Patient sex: M
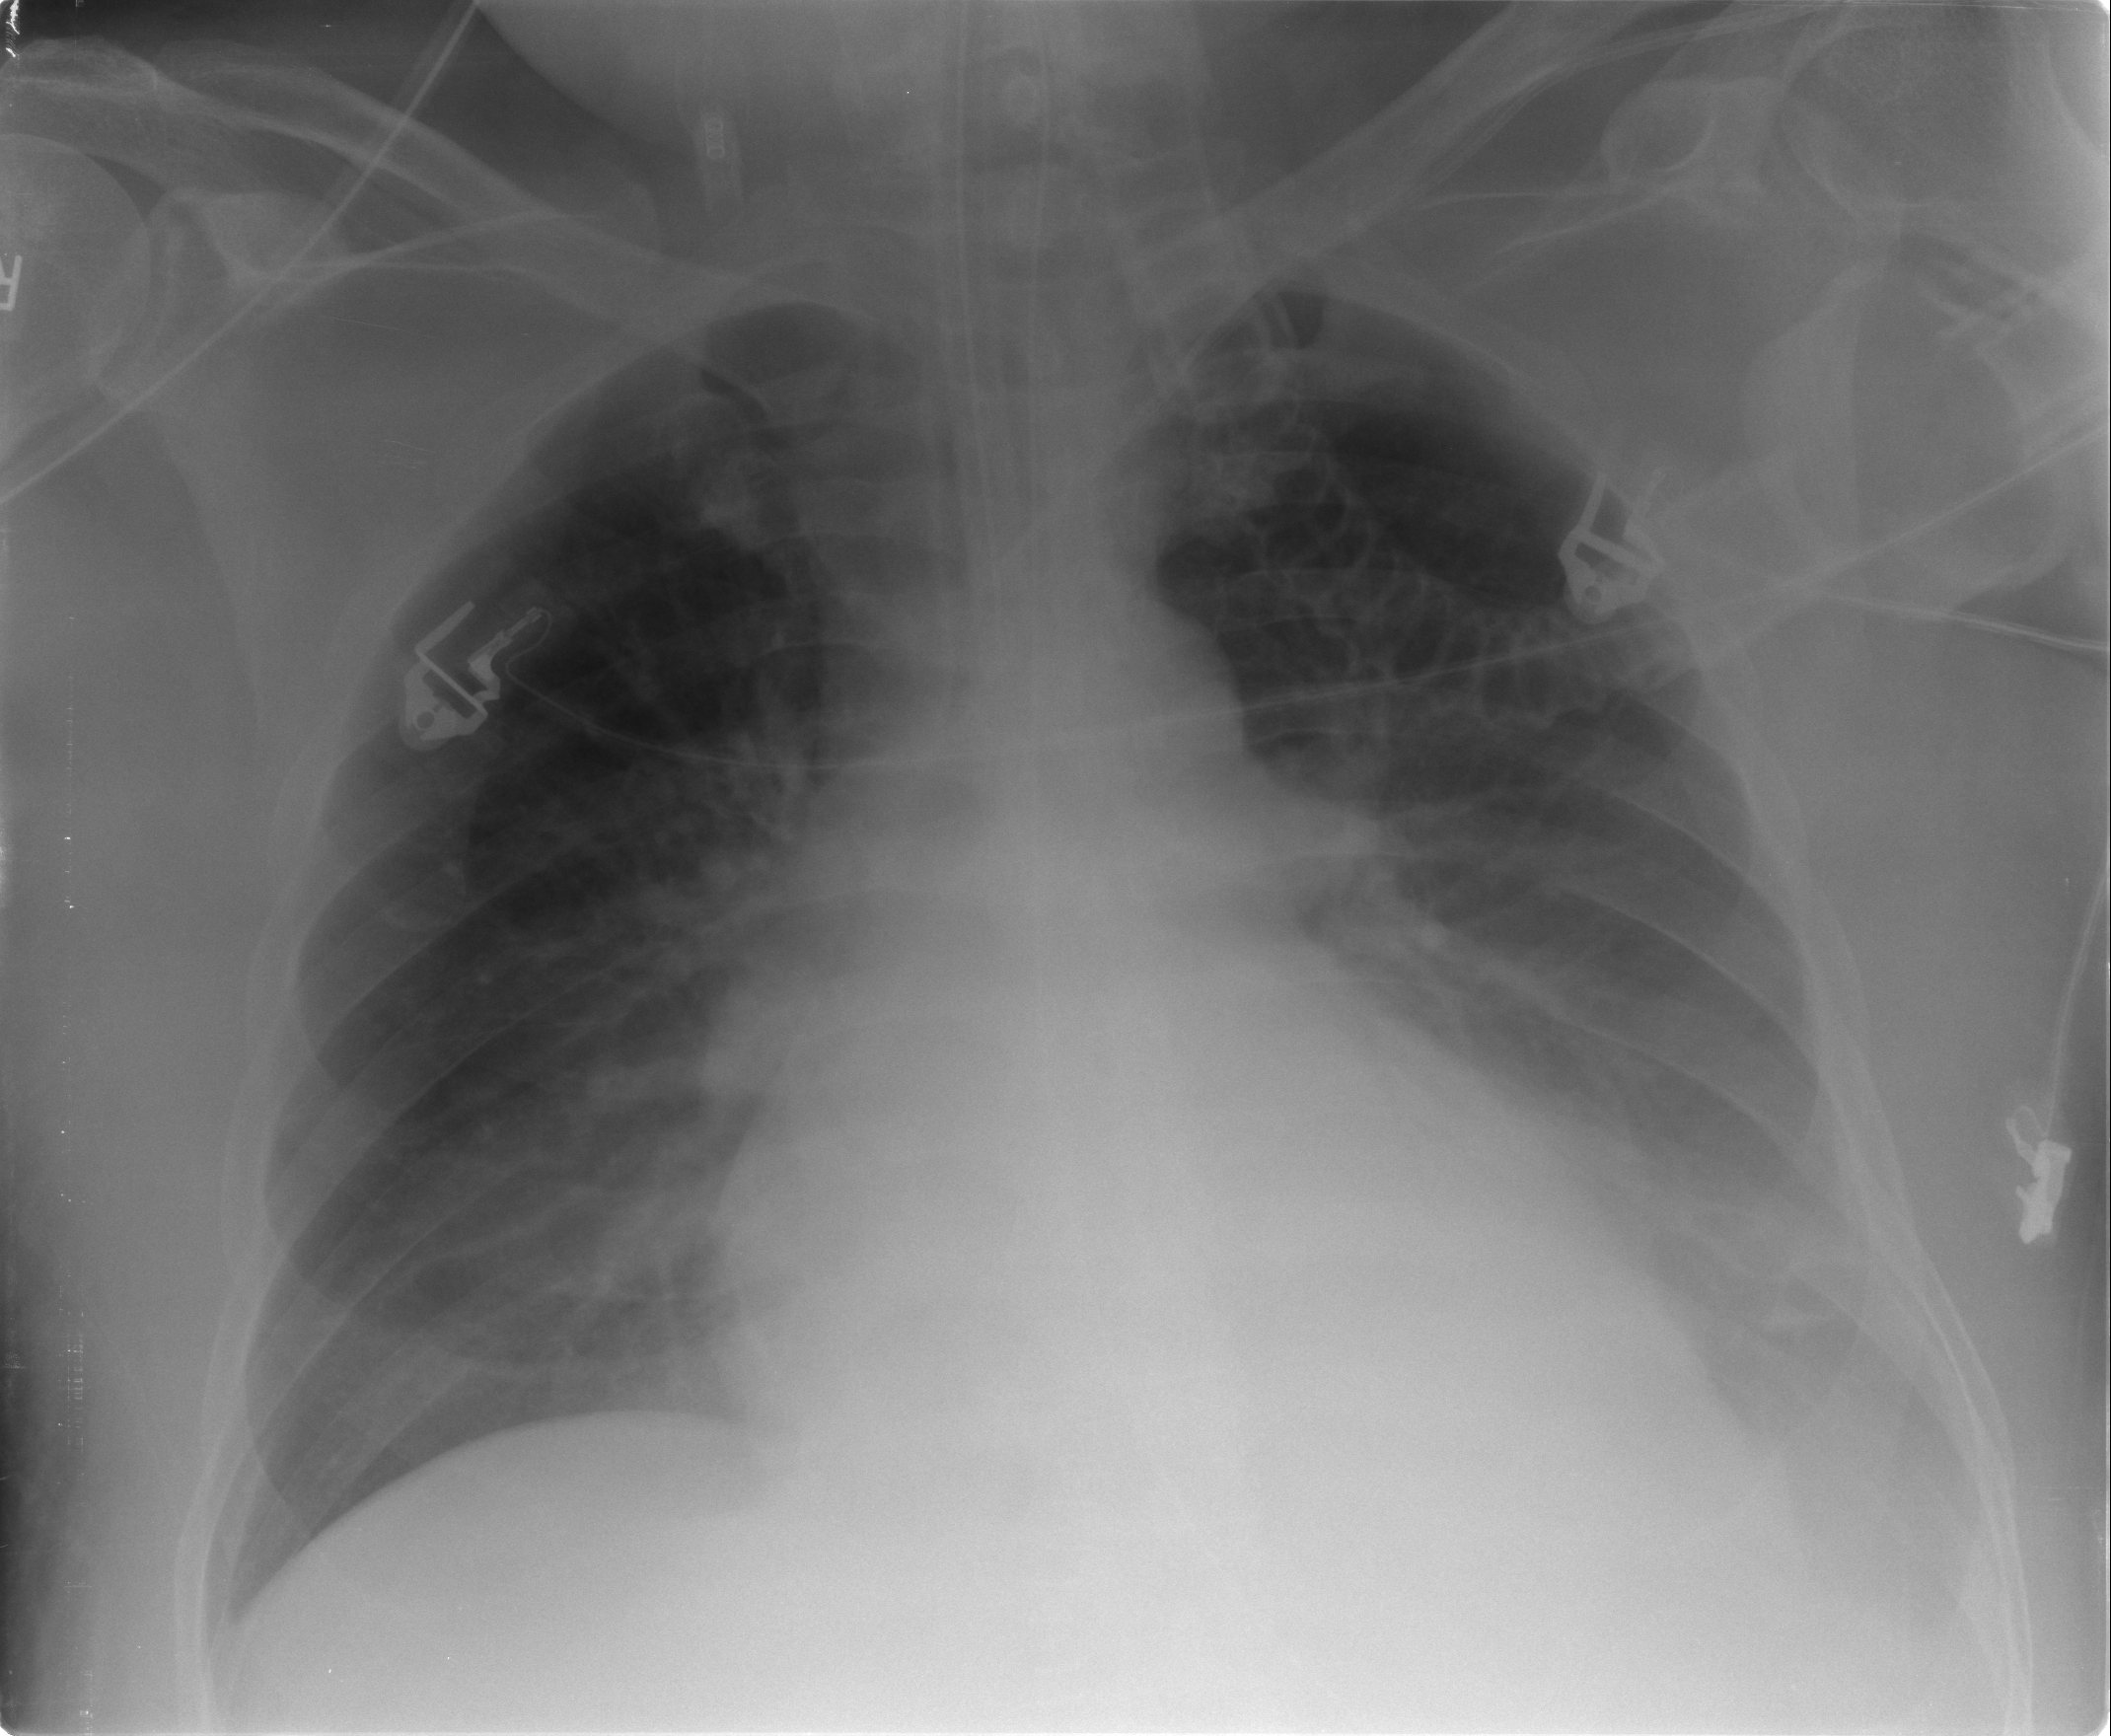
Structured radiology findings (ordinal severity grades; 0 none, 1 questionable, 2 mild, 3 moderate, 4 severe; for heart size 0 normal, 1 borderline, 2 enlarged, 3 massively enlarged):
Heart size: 2
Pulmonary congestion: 1
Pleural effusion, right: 0
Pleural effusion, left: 2
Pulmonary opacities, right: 0
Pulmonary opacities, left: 1
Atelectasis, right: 1
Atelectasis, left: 2